The plot shows one second of acceleration measured on a rotor kit. What is the most likely rotor condition (normal, misalignment, unbalance, looseness)?
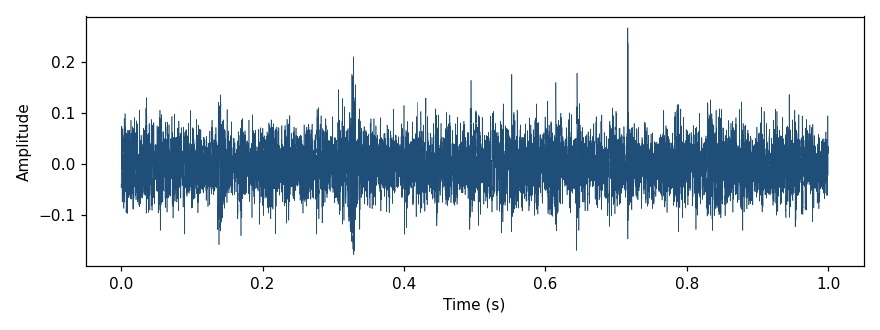
Answer: normal